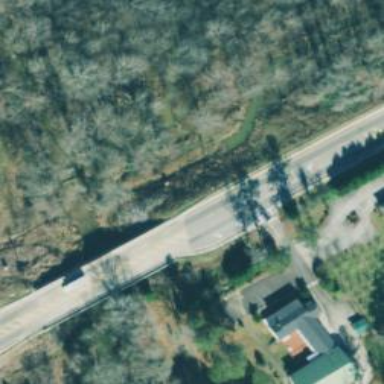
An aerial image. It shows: Tertiary road.